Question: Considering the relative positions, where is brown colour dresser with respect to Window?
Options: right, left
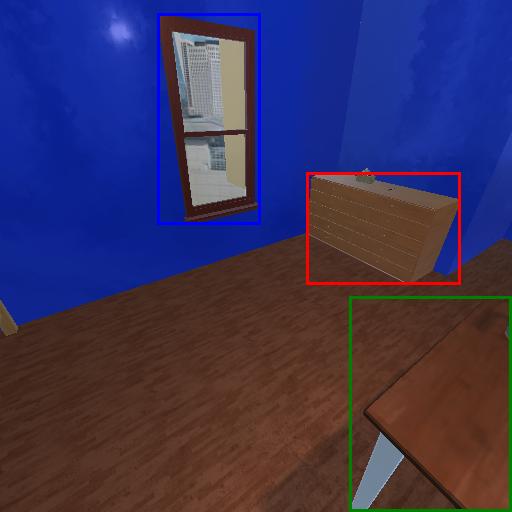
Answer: right